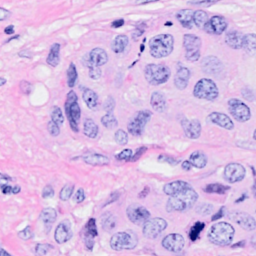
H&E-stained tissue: Breast